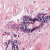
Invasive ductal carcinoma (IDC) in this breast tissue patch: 0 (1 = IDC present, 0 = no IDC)